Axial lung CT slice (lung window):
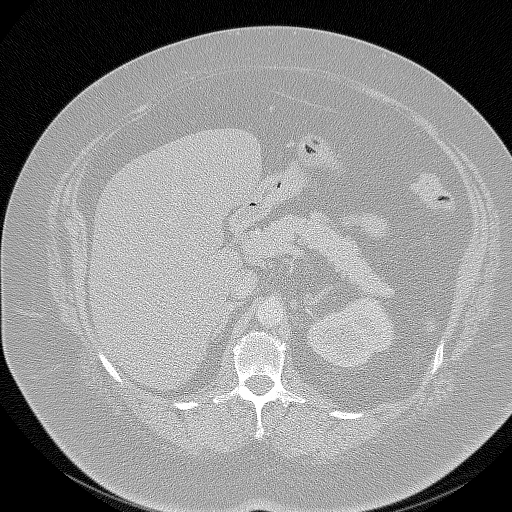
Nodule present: no